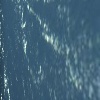
Label: water